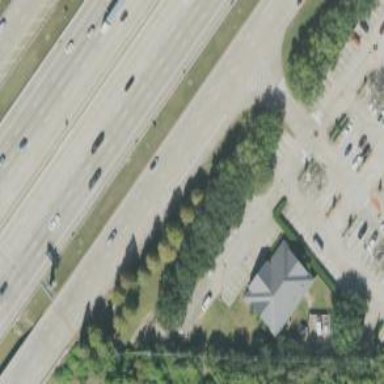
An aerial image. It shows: Secondary road with frontage road alongside.